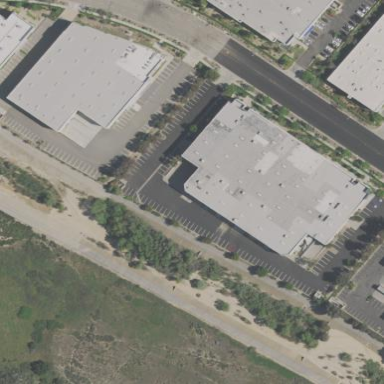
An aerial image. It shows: Warehouse building.